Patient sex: F
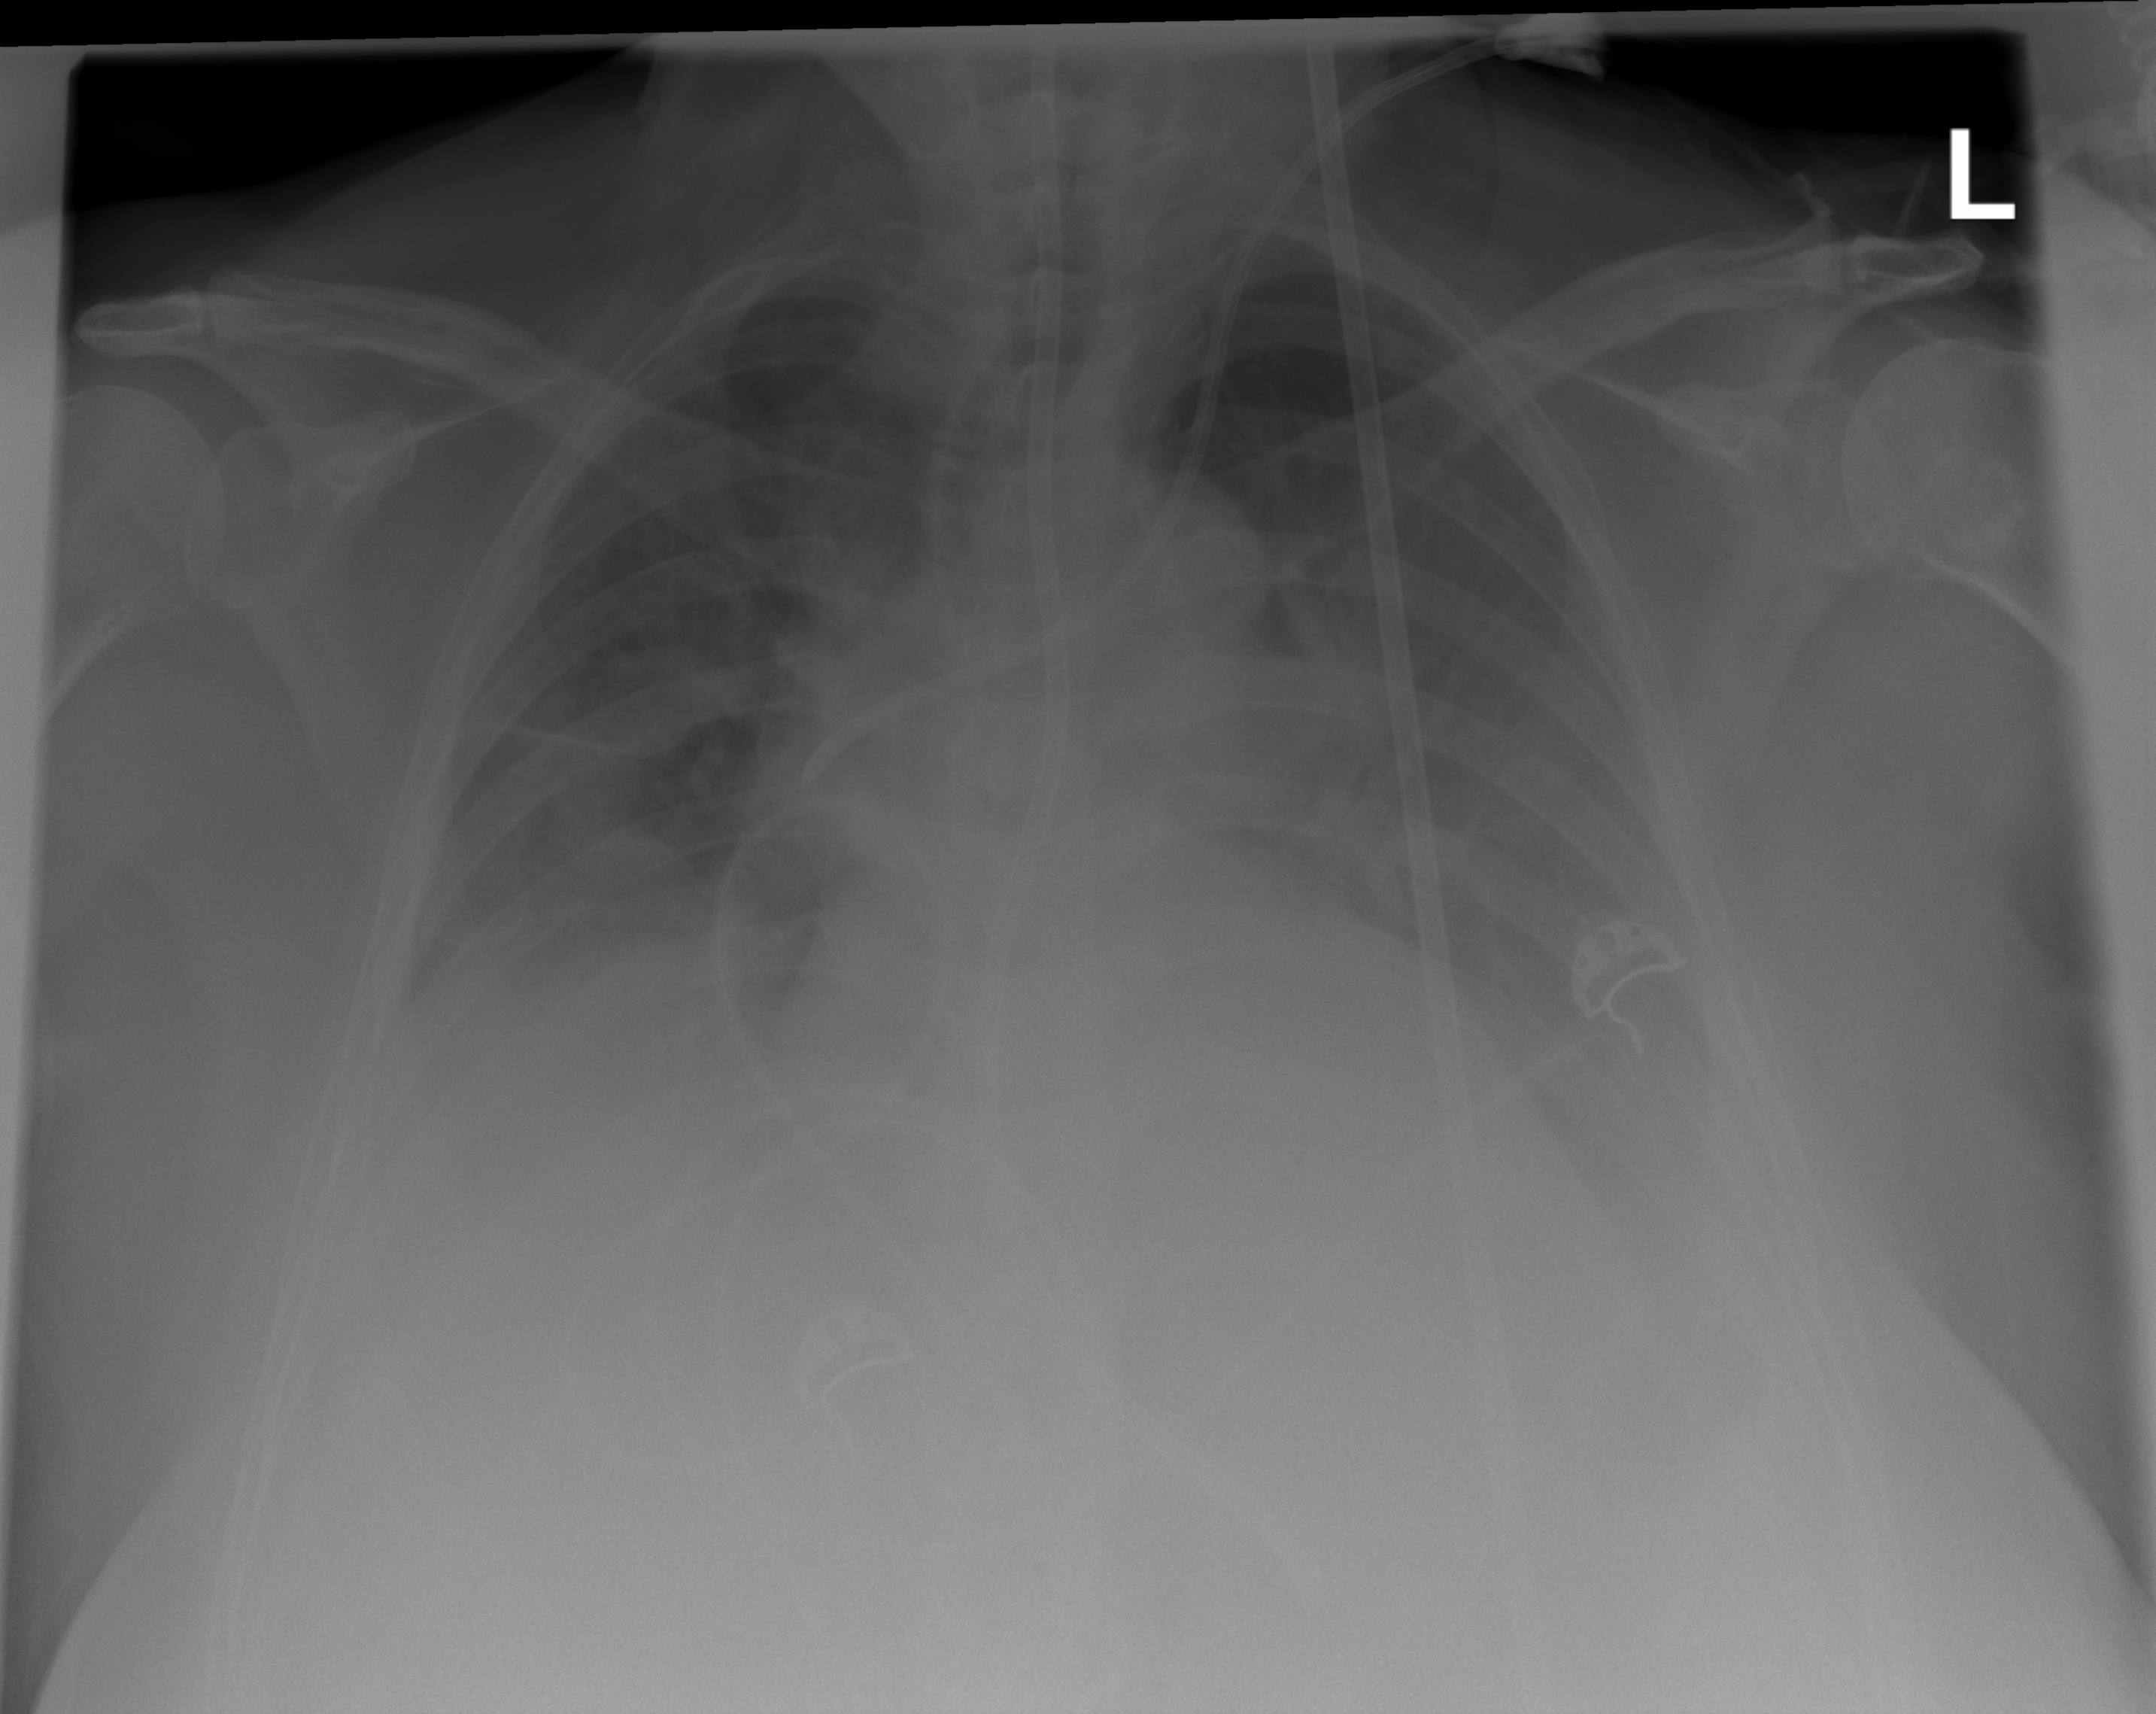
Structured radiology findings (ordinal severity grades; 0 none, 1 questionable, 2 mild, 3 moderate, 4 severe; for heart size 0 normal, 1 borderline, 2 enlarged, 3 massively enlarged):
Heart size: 1
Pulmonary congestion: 2
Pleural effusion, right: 2
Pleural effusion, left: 3
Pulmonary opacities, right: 0
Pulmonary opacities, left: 0
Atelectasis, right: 2
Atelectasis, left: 2